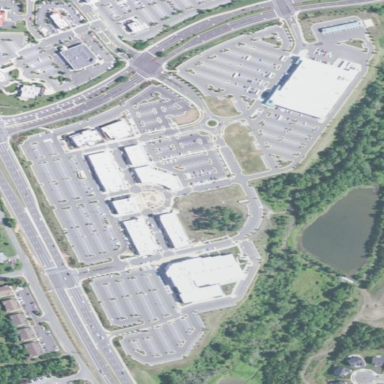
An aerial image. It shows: Retail area.